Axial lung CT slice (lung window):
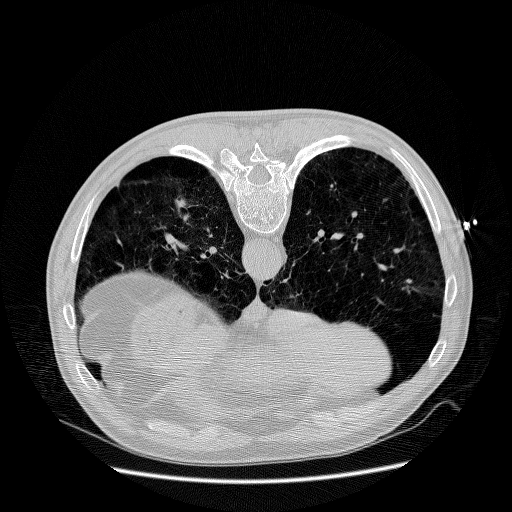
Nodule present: no